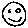
Label: smiley face